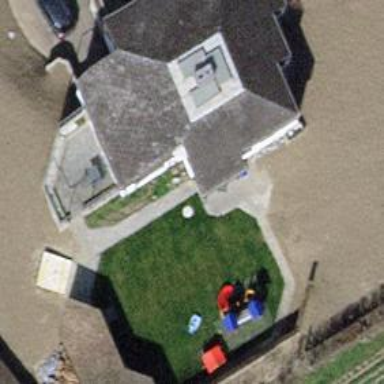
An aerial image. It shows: Detached building with hipped roof.